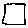
Label: square